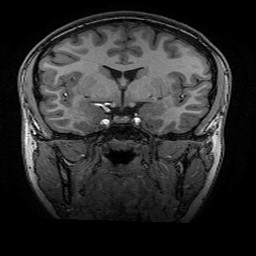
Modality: T1w
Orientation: sagittal
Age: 19
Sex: female
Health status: healthy
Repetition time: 2.53 s
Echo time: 0.0034 s